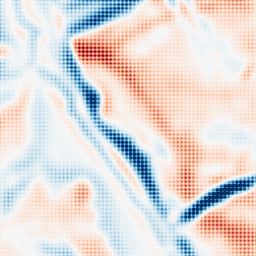
Category: multiscale
Decomposition family: dog
Decomposition parameters: sigma_low: 5
sigma_high: 5
Upsampling method: sinc_blackman
Upsampling parameters: scale: 4
kernel_size: 4
Upsampling scale: 4